Question: Given a File and a Scanner object,
'''
File simpleFile = ranFi.getSelectedFile();
Scanner text = new Scanner(simpleFile);
'''
and these two commonplace statements:
'''
while(text.hasNext())
{
String currentLine = text.nextLine();
'''
I'm trying to use Scanner/String class logical statements in a single if-statement clause which reads first line of file under a given matching regular expressions, such as:
'''
String fp100 = "[S][:][A-Ze0-1]";
String fp200 = "[S][:][A-Z0-1][A-Z0-1]";
//other regexes...
'''
and then invoke the appropriate Scanner/String class methods in same if-statement clause to read to second and onward/acceptable lines. I've read javadoc up and down but haven't figured out yet. Using currentLine.matches(regex) and text.nextLine().matches(regex), this code compiled,
'''
if(currentLine.matches(fp100)||currentLine.matches(fp200)||
currentLine.matches(fp300) && text.nextLine().matches(fp100)||
text.nextLine().matches(fp101) || text.nextLine().matches(fp200)||
text.nextLine().matches(fp201) || text.nextLine().matches(fp300)||
text.nextLine().matches(fp301))
{
'''
but throws an No Such Element Exception immediately. What am I doing wrong?
Thank you in advance for your time. I've included the stack trace, but removed the source code since this is project related.

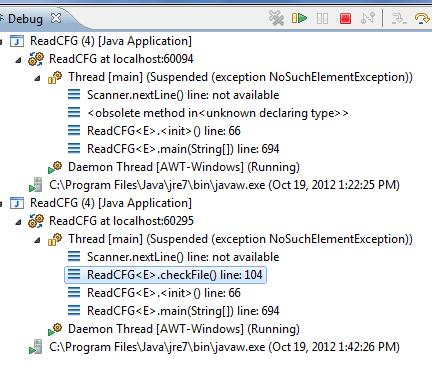
Answer: I see two problems:
1. When you perform the if condition, text.nextLine() may not be available.
2. if you mean to say, execute the if when any of the currentLine Matches + any of the nextLine match as true then wrap || arguments in a brace as: if((currentLine.matches(fp100)||currentLine.matches(fp200)||
currentLine.matches(fp300)) &&
(text.nextLine().matches(fp100)||
text.nextLine().matches(fp101) || text.nextLine().matches(fp200)||
text.nextLine().matches(fp201) || text.nextLine().matches(fp300)||
text.nextLine().matches(fp301)))
I think you wanted to write your 'while' loop something like this:
'''
while(text.hasNextLine()){
String currentLine = text.nextLine();
String nextLine = "";
if(text.hasNextLine())[
nextLine = text.nextLine();
}
/**ACC conditions*/
if((currentLine.matches(fp100)||currentLine.matches(fp200)
|| currentLine.matches(fp300))
&& (nextLine.matches(fp100)|| nextLine.matches(fp101)
|| nextLine.matches(fp200)
|| nextLine.matches(fp201) || nextLine.matches(fp300)
|| nextLine.matches(fp301)) {
//current line is OK
System.out.println(currentLine);
output.write(currentLine);
output.write("
");
abc1List.add(currentLine);
lineOK++;
//next line is OK
System.out.println(nextLine);
output.write(nextLine);
output.write("
");
abc1List.add(nextLine);
// <-- not sure if you want OK as 1 or 2 here
lineOK++;
} /**REJ conditions*/
else if(!currentLine.matches(fp100)||!currentLine.matches(fp101)||
!currentLine.matches(fp200)||!currentLine.matches(fp201)||
!currentLine.matches(fp300)||!currentLine.matches(fp301)){
System.out.println("invalid cfg; terminating....");
System.exit(0);
}
}//end of while
'''